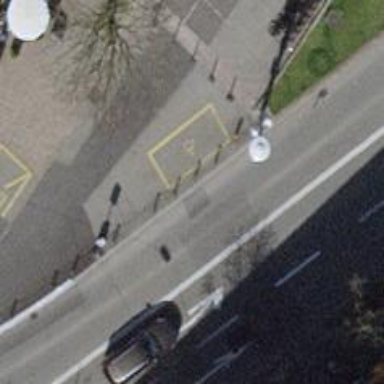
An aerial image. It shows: Designated parking space for disabled individuals.